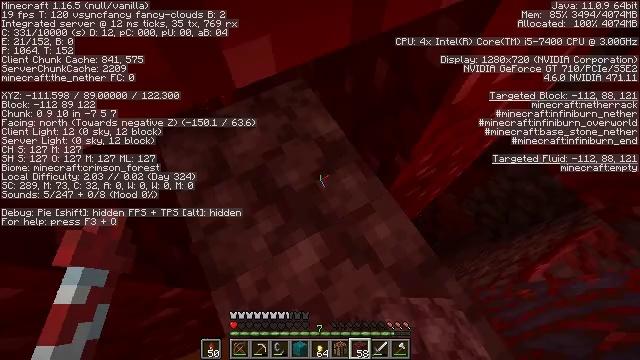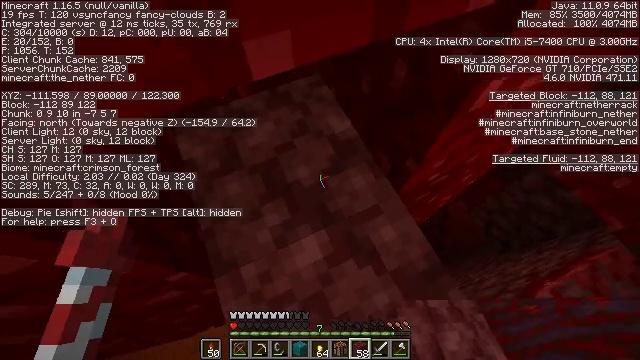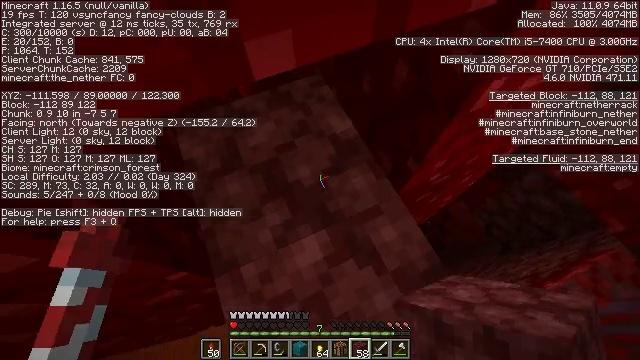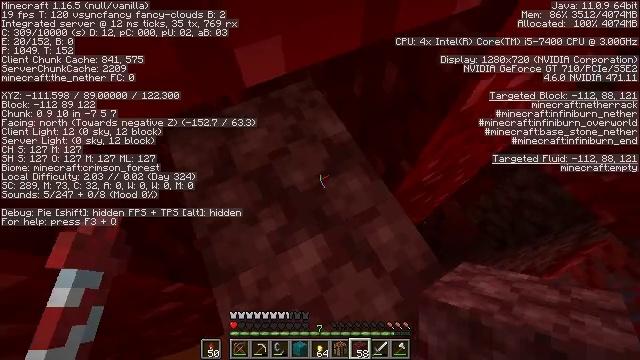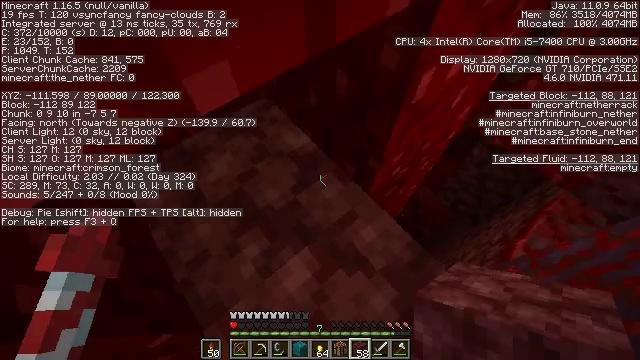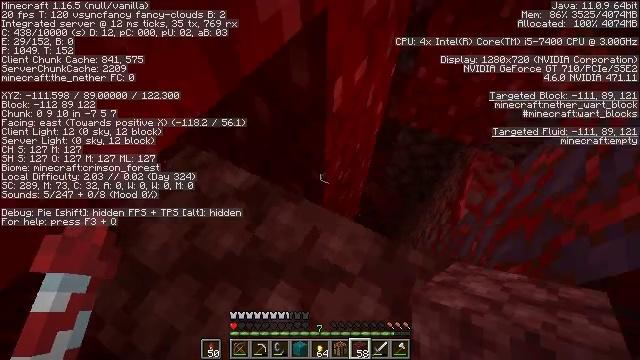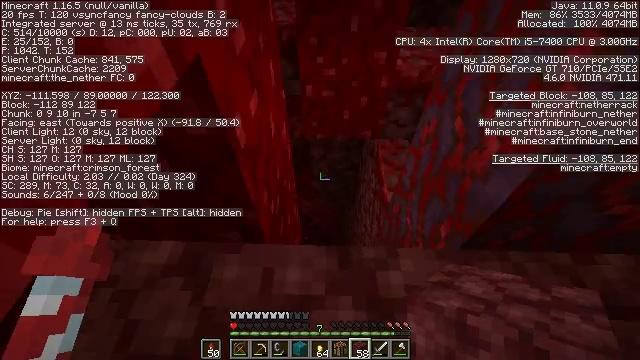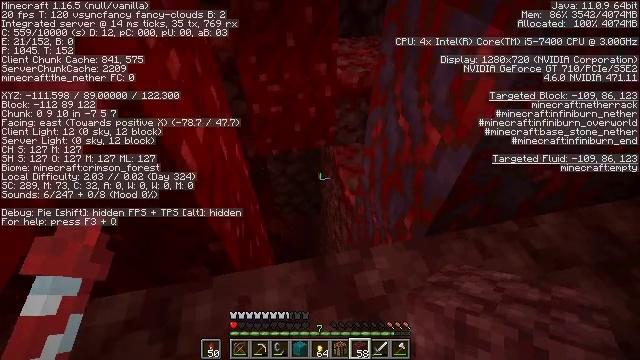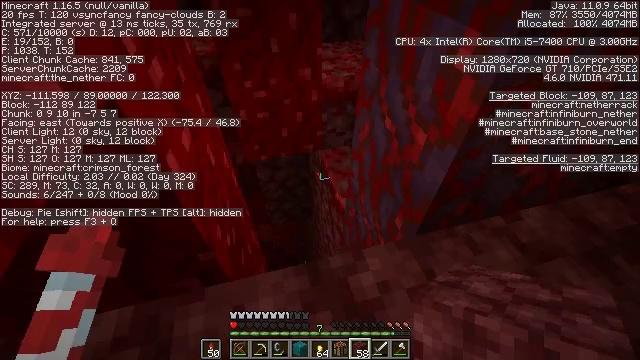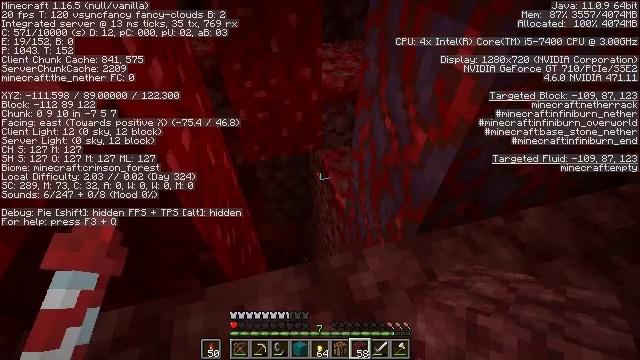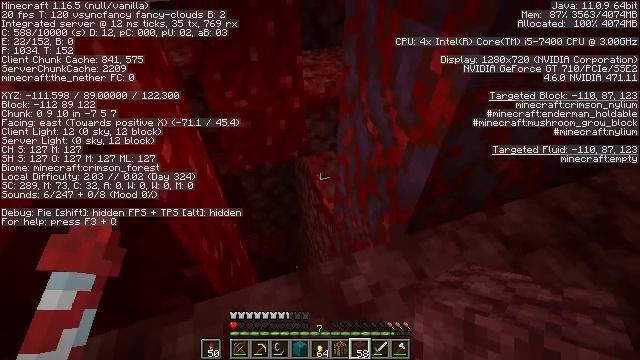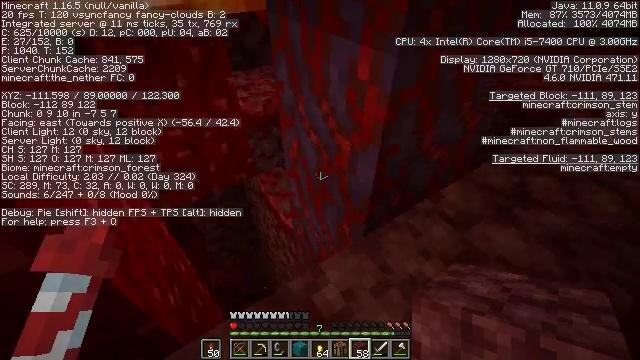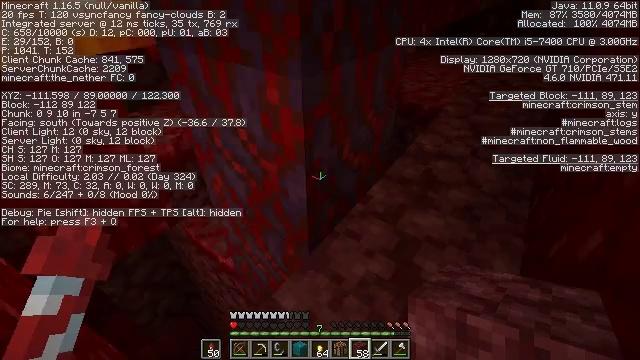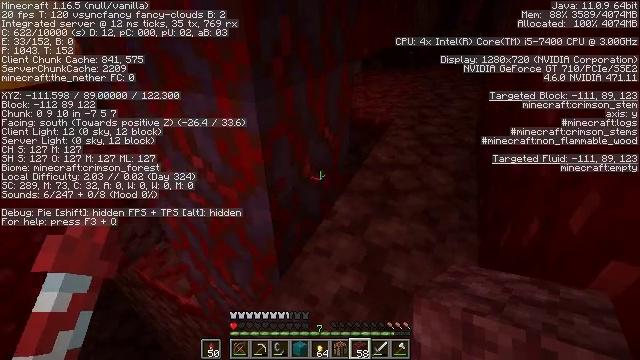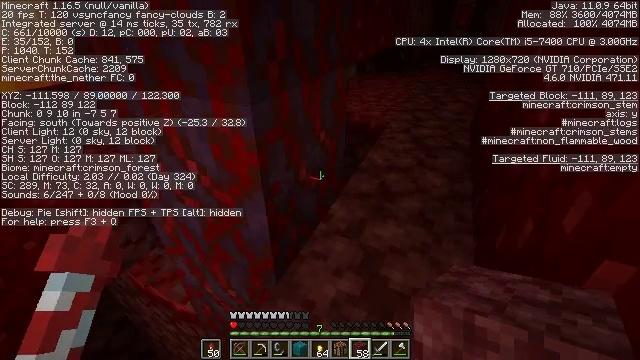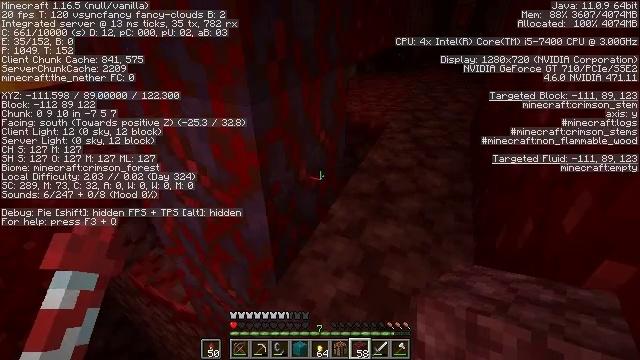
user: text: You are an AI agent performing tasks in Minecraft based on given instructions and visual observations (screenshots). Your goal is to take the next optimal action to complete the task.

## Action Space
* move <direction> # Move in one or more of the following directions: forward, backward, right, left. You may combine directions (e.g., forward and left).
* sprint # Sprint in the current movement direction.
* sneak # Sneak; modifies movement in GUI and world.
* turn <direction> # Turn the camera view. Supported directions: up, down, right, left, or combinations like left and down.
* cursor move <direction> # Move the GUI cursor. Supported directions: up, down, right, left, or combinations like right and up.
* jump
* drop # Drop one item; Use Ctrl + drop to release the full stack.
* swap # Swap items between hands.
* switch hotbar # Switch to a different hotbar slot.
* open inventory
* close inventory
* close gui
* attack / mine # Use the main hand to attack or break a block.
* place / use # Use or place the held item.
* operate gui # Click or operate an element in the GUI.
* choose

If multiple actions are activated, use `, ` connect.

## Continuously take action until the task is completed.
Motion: motion action
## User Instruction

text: Mine the nether wart block in the Nether.
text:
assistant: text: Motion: sneak, turn left
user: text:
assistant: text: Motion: sneak
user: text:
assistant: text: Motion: sneak, turn right
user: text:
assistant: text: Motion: sneak, turn right and up
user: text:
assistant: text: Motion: sneak, turn right and up
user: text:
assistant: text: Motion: sneak, turn right and up
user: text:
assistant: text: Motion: sneak, turn right and up
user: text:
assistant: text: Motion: sneak, turn right
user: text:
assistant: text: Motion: sneak
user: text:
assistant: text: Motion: sneak, turn right and up
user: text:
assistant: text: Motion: sneak, turn right and up
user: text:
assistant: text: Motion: sneak, turn right and up
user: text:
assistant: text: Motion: sneak, turn right and up
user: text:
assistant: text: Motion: sneak, turn right
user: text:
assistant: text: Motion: sneak
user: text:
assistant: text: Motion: sneak
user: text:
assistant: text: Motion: sneak
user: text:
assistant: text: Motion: sneak
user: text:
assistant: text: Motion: sneak, turn left and up
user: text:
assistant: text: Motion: sneak, turn left and up
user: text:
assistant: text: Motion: sneak, turn left and up
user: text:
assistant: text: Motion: sneak, turn left and up
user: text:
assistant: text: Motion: sneak, turn left and up
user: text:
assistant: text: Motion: sneak, turn left and up
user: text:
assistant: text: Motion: sneak, turn left and up
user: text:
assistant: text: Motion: sneak, turn left and up
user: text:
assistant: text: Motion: sneak, turn left and up
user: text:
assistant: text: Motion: sneak, turn left and up
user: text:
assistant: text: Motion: sneak
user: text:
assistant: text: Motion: sneak